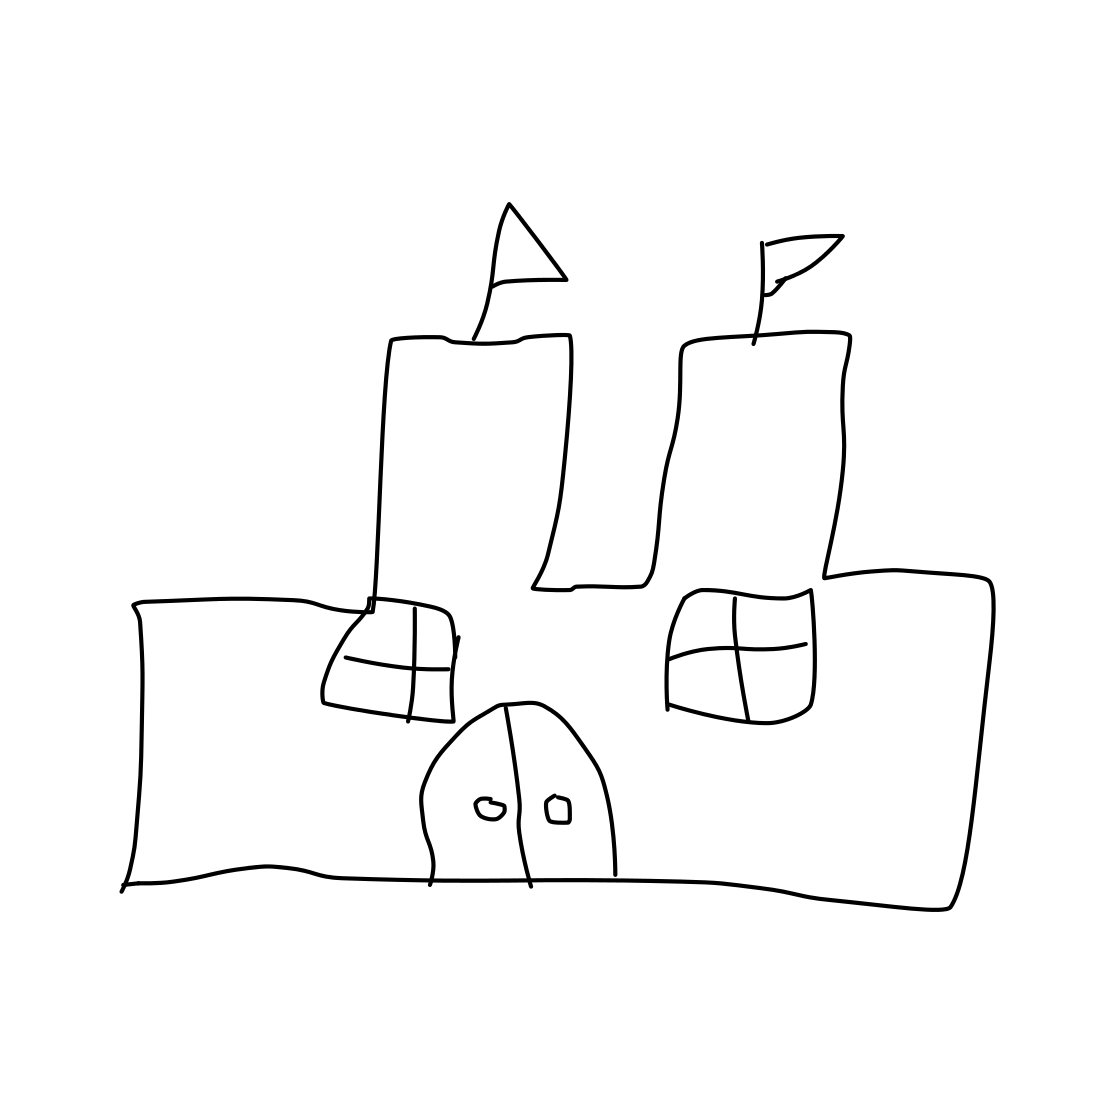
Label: castle